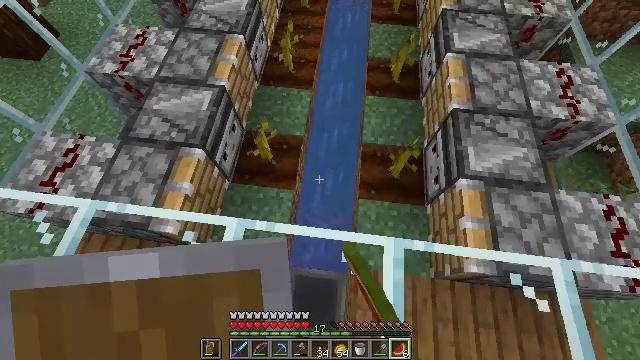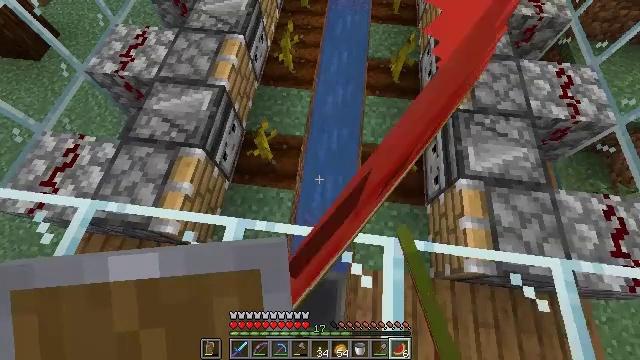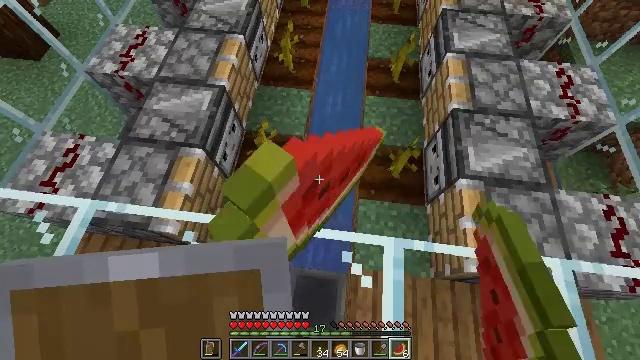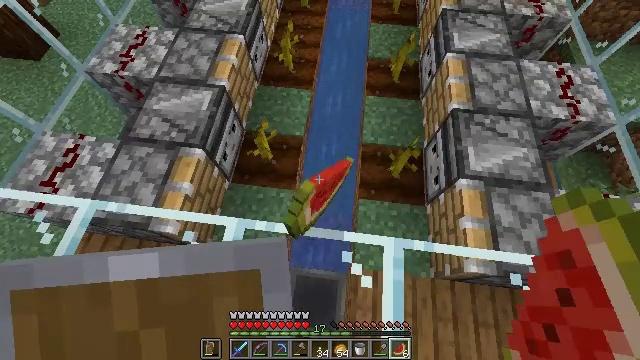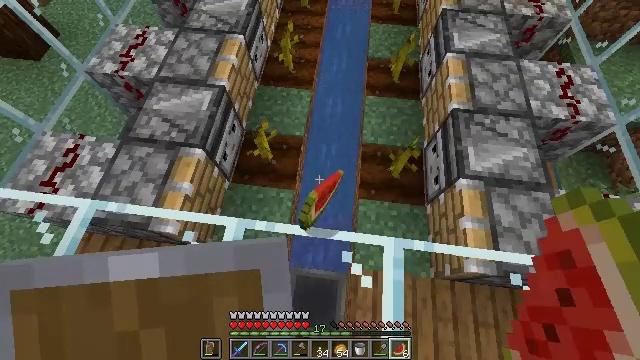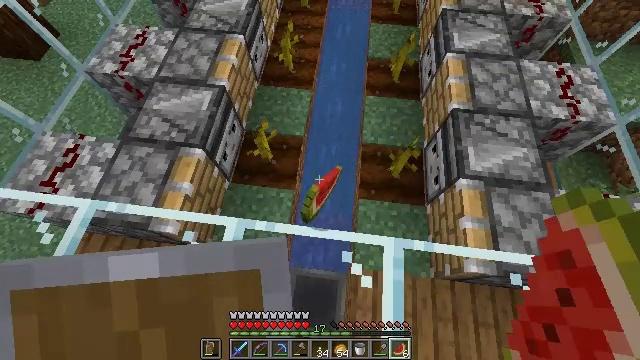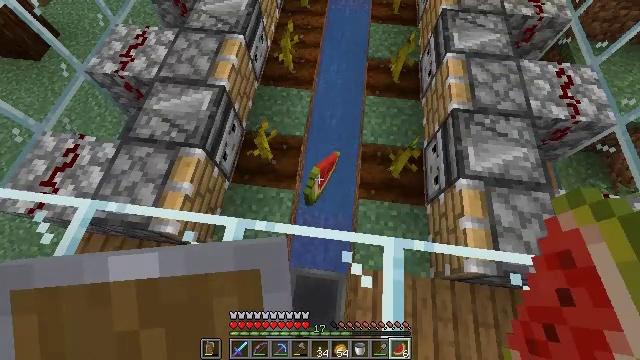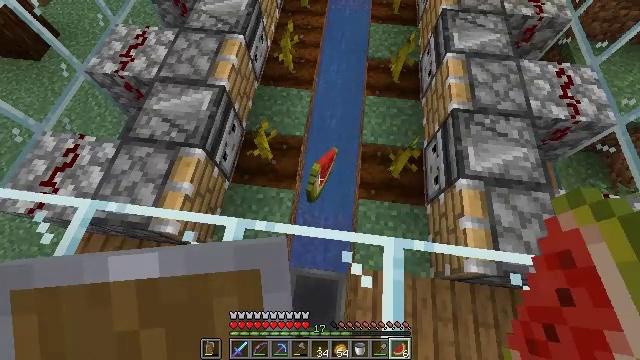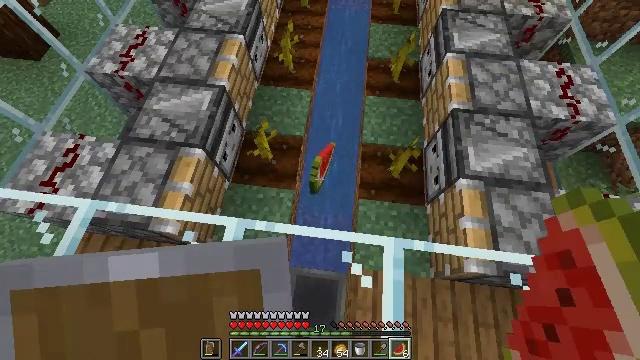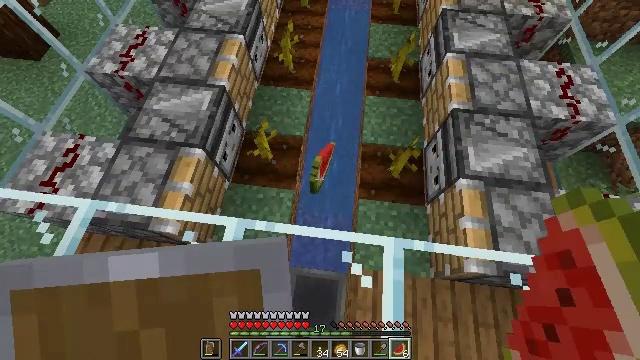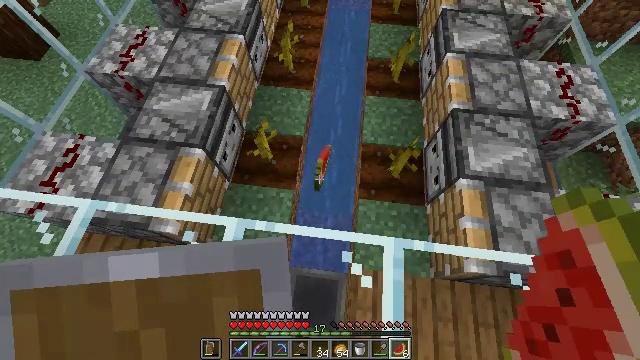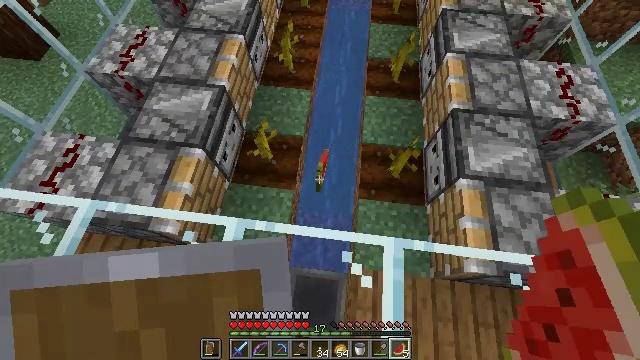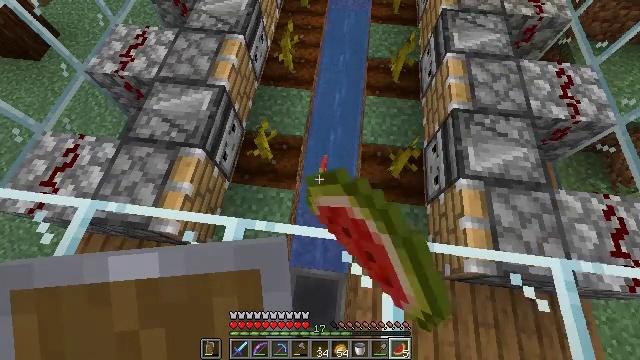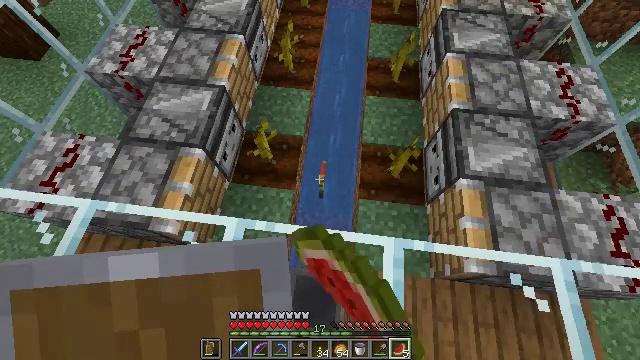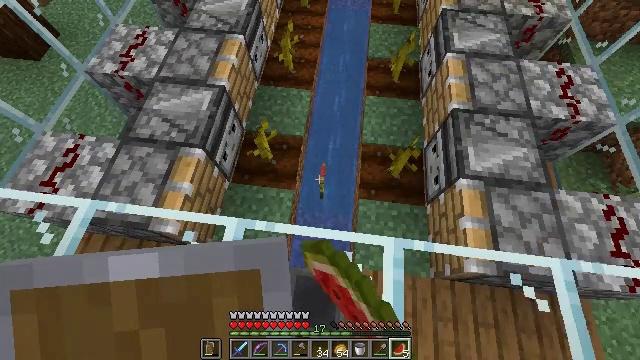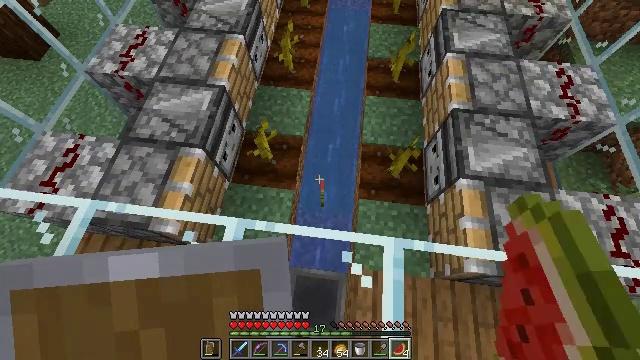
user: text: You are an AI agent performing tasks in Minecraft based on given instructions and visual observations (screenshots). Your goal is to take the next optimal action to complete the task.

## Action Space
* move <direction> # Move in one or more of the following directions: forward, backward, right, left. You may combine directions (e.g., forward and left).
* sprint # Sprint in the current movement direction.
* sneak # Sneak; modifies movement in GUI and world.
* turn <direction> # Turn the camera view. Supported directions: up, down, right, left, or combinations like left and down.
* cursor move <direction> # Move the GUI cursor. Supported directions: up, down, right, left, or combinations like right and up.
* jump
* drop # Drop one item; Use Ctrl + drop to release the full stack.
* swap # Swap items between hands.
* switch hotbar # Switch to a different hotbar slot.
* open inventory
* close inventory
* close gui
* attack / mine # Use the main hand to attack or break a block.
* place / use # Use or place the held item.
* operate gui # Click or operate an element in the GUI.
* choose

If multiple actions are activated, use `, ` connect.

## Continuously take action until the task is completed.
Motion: motion action
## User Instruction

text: Remove a melon slice from the inventory.
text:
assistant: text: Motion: no_op
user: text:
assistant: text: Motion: no_op
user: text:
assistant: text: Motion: no_op
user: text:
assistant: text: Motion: no_op
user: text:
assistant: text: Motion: no_op
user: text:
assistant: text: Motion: no_op
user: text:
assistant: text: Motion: no_op
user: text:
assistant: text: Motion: no_op
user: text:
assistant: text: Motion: no_op
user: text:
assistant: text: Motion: no_op
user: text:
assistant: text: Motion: drop
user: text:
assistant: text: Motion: drop
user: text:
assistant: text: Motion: drop
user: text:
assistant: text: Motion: no_op
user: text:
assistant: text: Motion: drop
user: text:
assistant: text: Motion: drop
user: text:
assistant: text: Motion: drop
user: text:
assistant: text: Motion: drop
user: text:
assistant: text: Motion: drop
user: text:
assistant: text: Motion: drop
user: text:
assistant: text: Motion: drop
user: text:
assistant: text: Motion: drop
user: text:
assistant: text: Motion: drop
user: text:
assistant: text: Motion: drop
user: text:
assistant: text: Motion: drop
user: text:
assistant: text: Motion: drop
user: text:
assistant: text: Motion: drop
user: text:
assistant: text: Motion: drop
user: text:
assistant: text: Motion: drop
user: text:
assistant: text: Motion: no_op